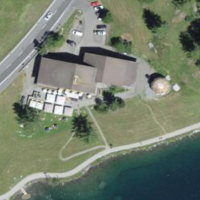
EUNIS habitat code: 26
Species observed at this site:
Rhododendron ferrugineum
Platanthera bifolia
Eryngium alpinum
Phyteuma orbiculare
Bistorta officinalis